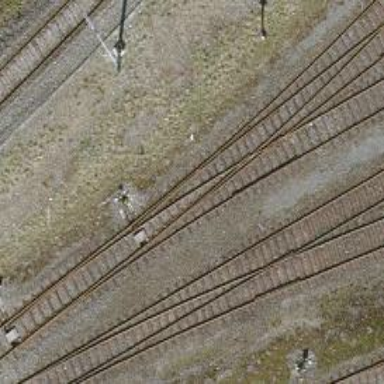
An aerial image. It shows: Railway switch.